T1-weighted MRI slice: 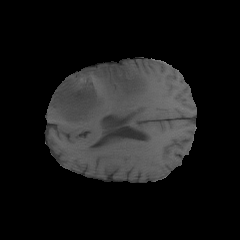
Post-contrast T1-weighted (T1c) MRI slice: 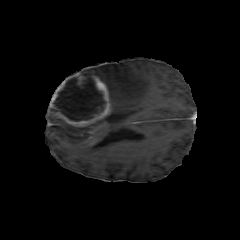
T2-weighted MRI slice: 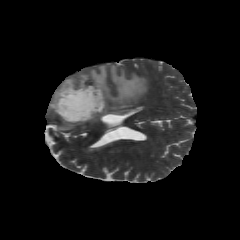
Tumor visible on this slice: yes